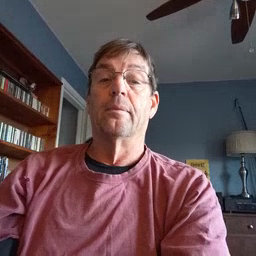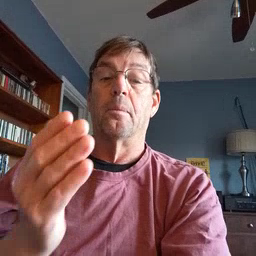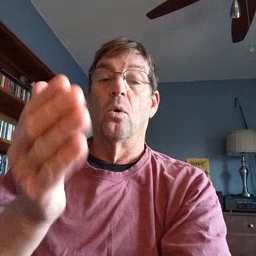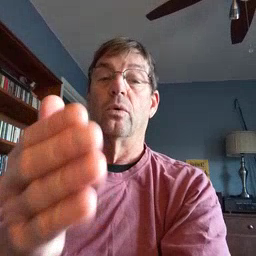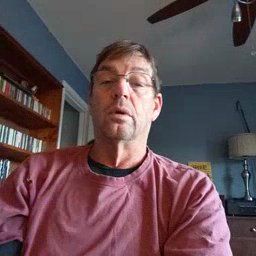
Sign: boat